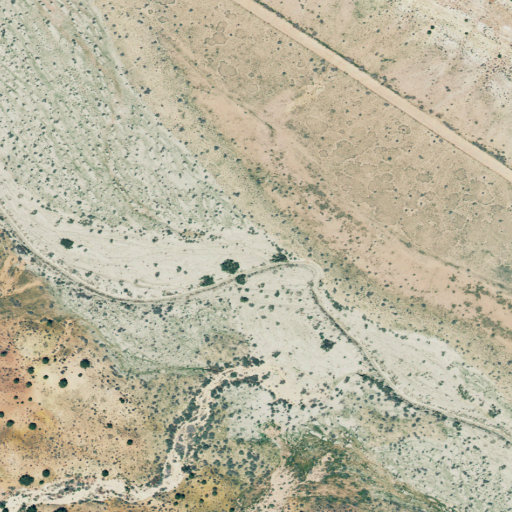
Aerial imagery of valley in Utah named Creek Canyon containing shrub and open development